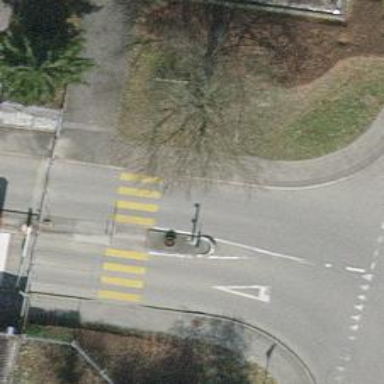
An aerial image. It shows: Zebra crossing on the road.